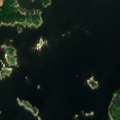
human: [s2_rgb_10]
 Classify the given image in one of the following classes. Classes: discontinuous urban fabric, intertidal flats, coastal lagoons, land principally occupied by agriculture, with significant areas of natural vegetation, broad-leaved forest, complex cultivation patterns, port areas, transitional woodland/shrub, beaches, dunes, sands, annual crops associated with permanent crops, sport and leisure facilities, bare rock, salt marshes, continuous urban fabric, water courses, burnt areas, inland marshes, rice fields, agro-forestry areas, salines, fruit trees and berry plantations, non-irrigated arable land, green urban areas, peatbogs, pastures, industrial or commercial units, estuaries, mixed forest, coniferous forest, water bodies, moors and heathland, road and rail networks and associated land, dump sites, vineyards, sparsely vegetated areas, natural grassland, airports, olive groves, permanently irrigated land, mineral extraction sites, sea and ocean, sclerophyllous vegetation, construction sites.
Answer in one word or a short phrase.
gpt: coniferous forest, mixed forest, sea and ocean